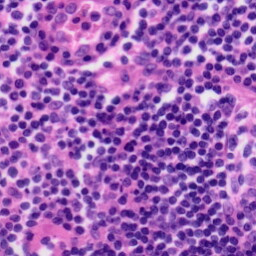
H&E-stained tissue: Tonsil